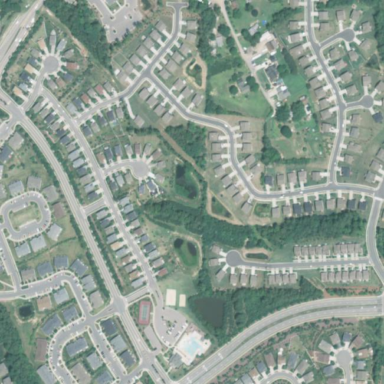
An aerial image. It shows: Residential area within neighborhood.